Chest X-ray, PA view. Patient: 27 years old, sex M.
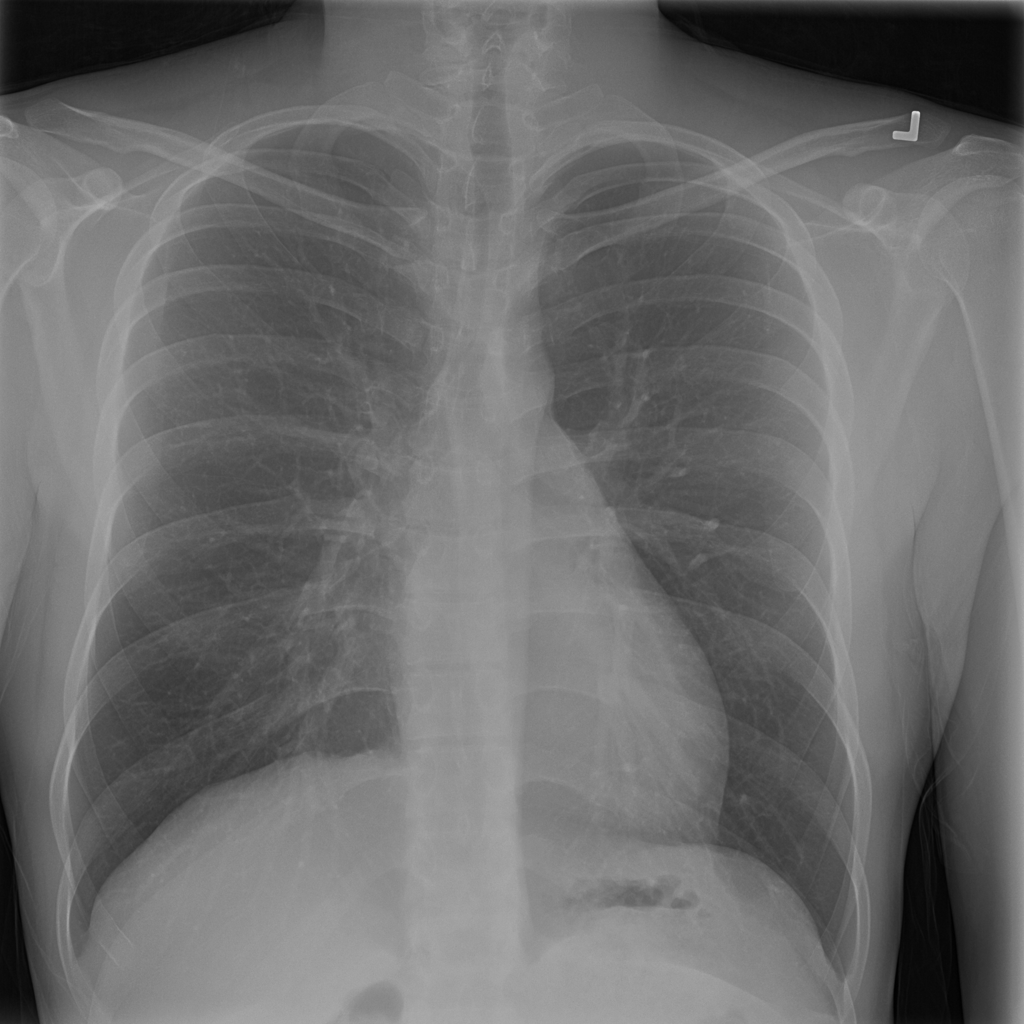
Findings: No Finding